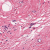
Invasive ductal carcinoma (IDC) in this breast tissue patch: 0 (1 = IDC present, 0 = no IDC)